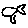
Label: fish